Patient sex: F
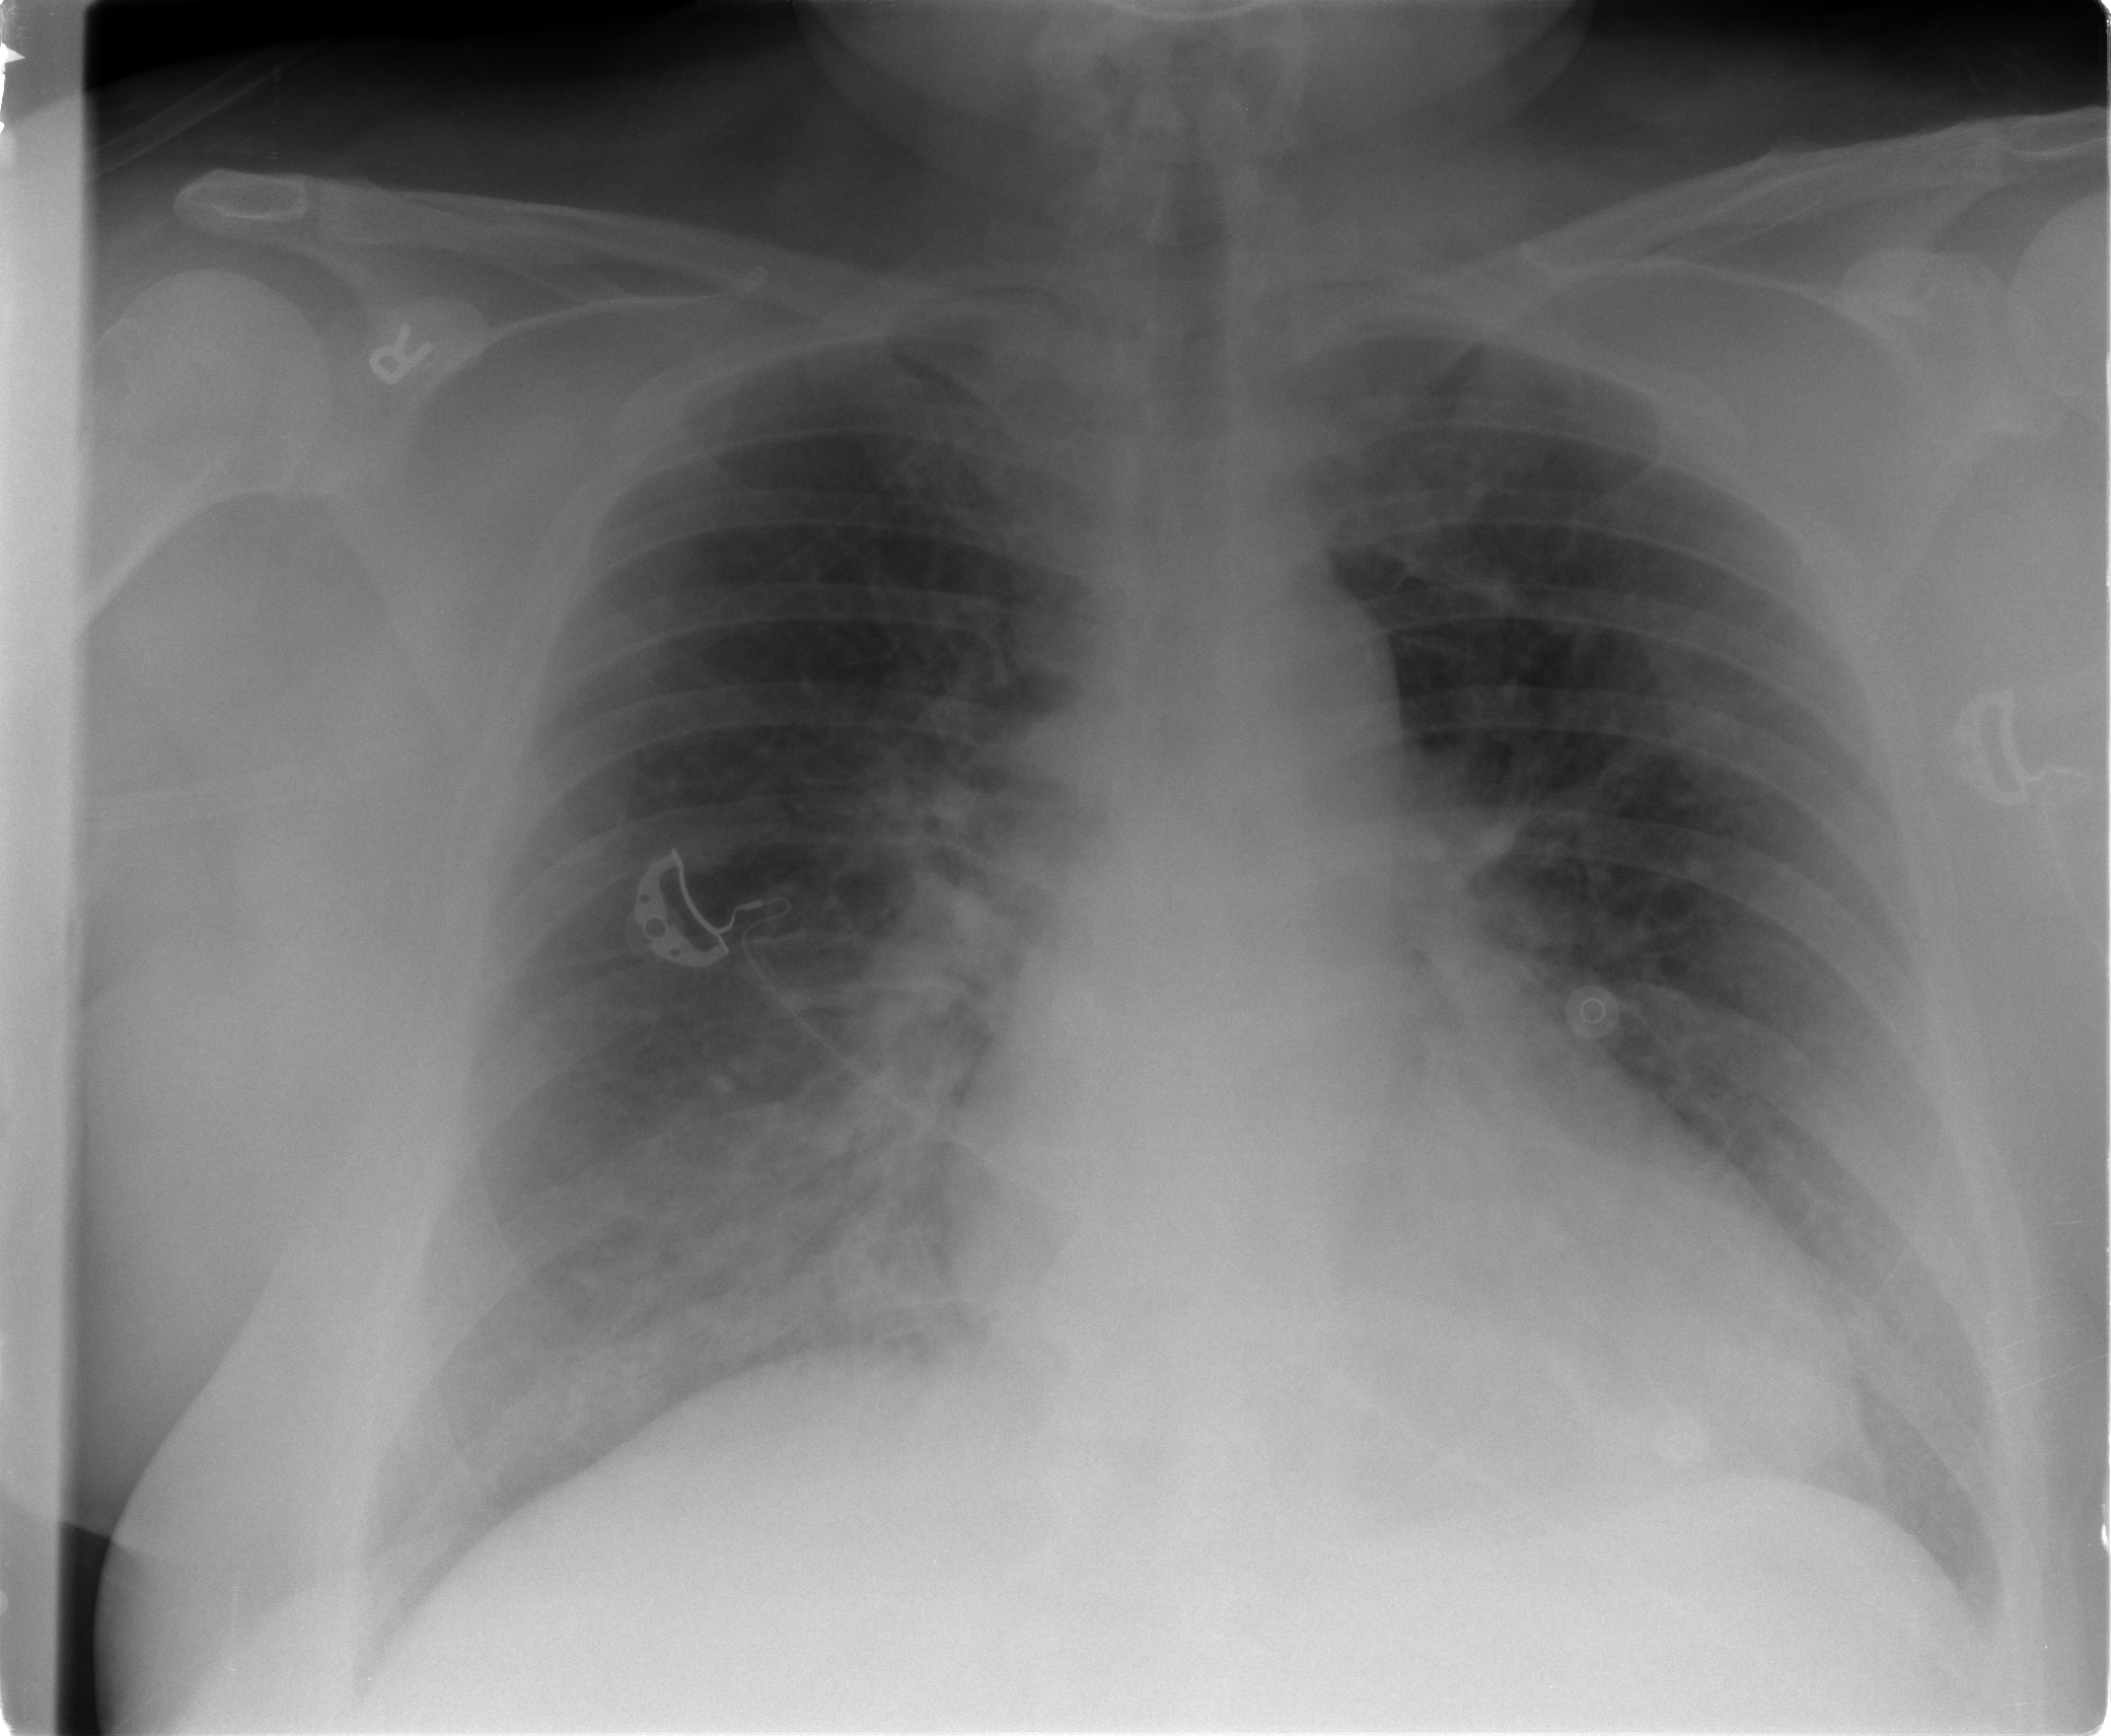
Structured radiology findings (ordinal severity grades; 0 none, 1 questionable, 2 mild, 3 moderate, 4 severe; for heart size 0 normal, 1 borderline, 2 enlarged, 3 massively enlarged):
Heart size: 2
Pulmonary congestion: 2
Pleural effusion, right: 2
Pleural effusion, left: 2
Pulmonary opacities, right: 2
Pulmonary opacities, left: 2
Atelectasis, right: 2
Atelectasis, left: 2